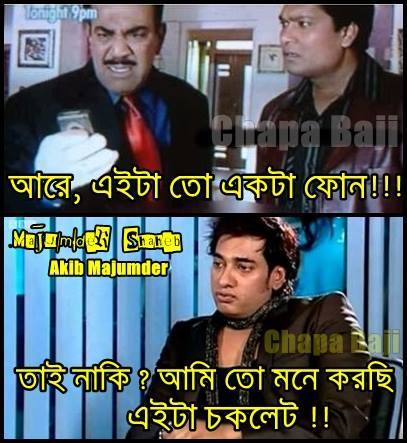
Caption: আরে, এইটাতো একটা ফোন!!! তাই নাকি? আমি তো মনে করছি এইটা চকলেট!!
Label: non-hate